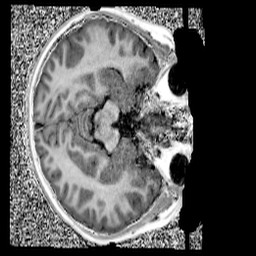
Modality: UNIT1
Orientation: axial
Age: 10
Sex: male
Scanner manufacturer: siemens
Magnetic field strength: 3 T
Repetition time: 4 s
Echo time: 0.00299 s